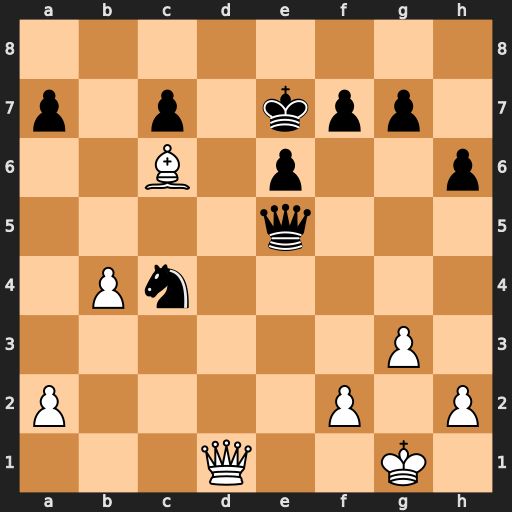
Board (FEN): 8/p1p1kpp1/2B1p2p/4q3/1Pn5/6P1/P4P1P/3Q2K1
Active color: w
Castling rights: -
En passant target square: -
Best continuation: Qd7+ Kf6 Qd8+